Question: What is the measurement shown in the image?
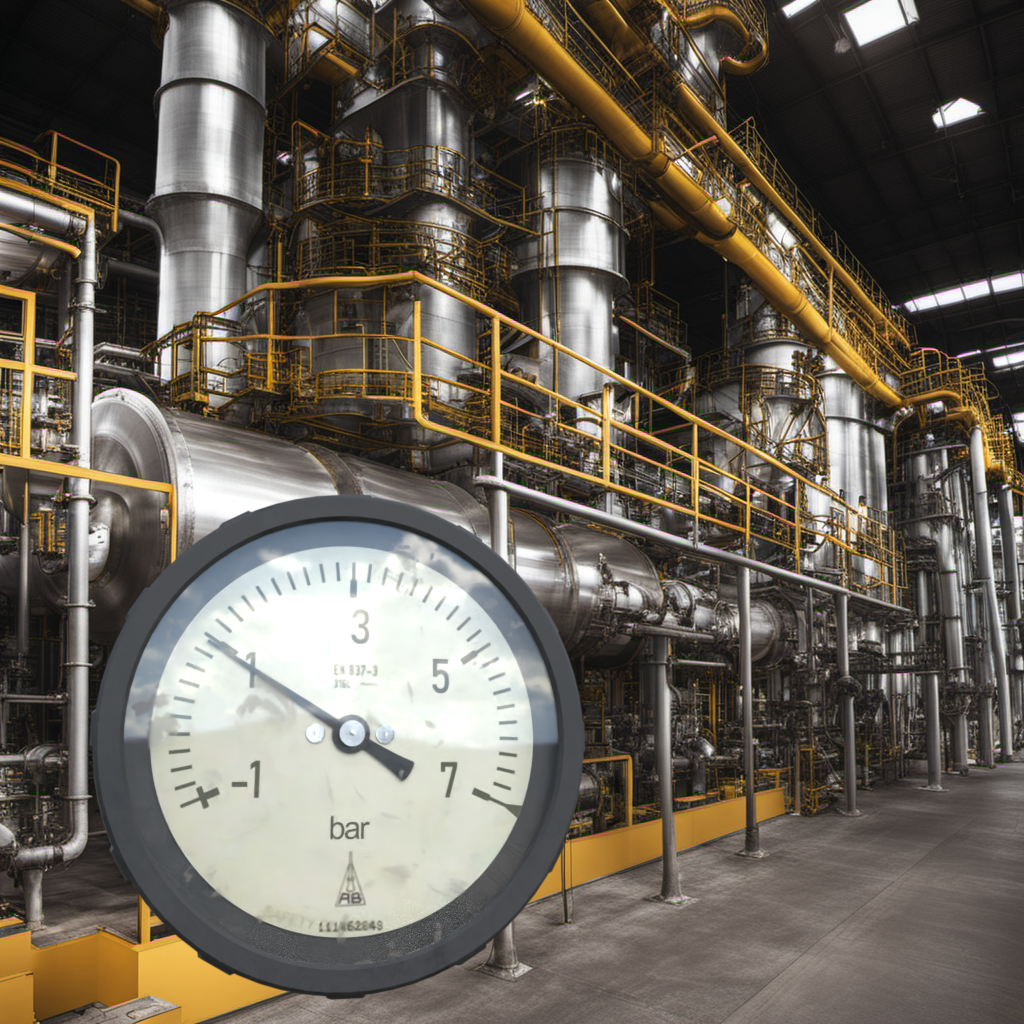
Answer: The result is 0.98
Question: What is the reading range of this measurement?
Answer: The range is from -1 to 7
Question: What is the minimum and maximum reading range of this measurement?
Answer: The minimum value is -1 and the maximum value is 7